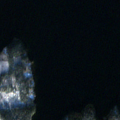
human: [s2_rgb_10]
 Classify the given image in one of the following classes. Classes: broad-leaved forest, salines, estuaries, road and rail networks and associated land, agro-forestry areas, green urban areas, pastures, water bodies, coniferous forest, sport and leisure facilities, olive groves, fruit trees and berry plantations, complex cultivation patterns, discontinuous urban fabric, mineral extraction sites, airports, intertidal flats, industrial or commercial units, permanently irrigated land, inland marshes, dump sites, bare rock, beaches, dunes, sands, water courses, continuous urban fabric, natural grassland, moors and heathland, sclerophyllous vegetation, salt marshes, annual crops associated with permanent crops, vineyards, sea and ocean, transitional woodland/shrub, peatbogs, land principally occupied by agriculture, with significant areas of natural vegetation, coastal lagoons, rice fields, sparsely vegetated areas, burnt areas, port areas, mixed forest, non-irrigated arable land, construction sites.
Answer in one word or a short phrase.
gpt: mixed forest, water bodies